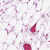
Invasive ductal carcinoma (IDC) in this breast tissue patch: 0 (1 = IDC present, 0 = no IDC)